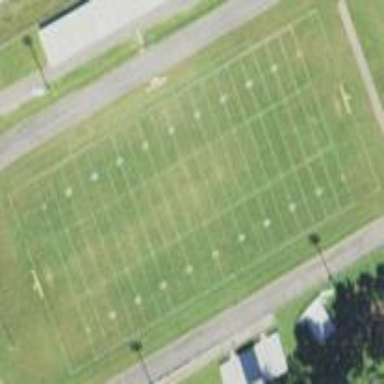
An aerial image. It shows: American football pitch.